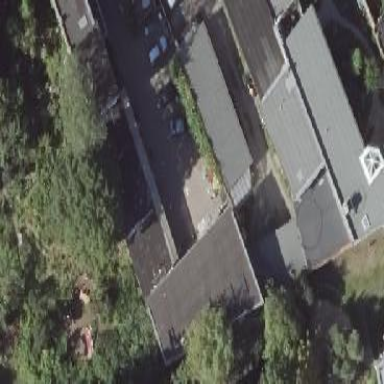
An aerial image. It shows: Group of garages.